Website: apple
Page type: billing-address
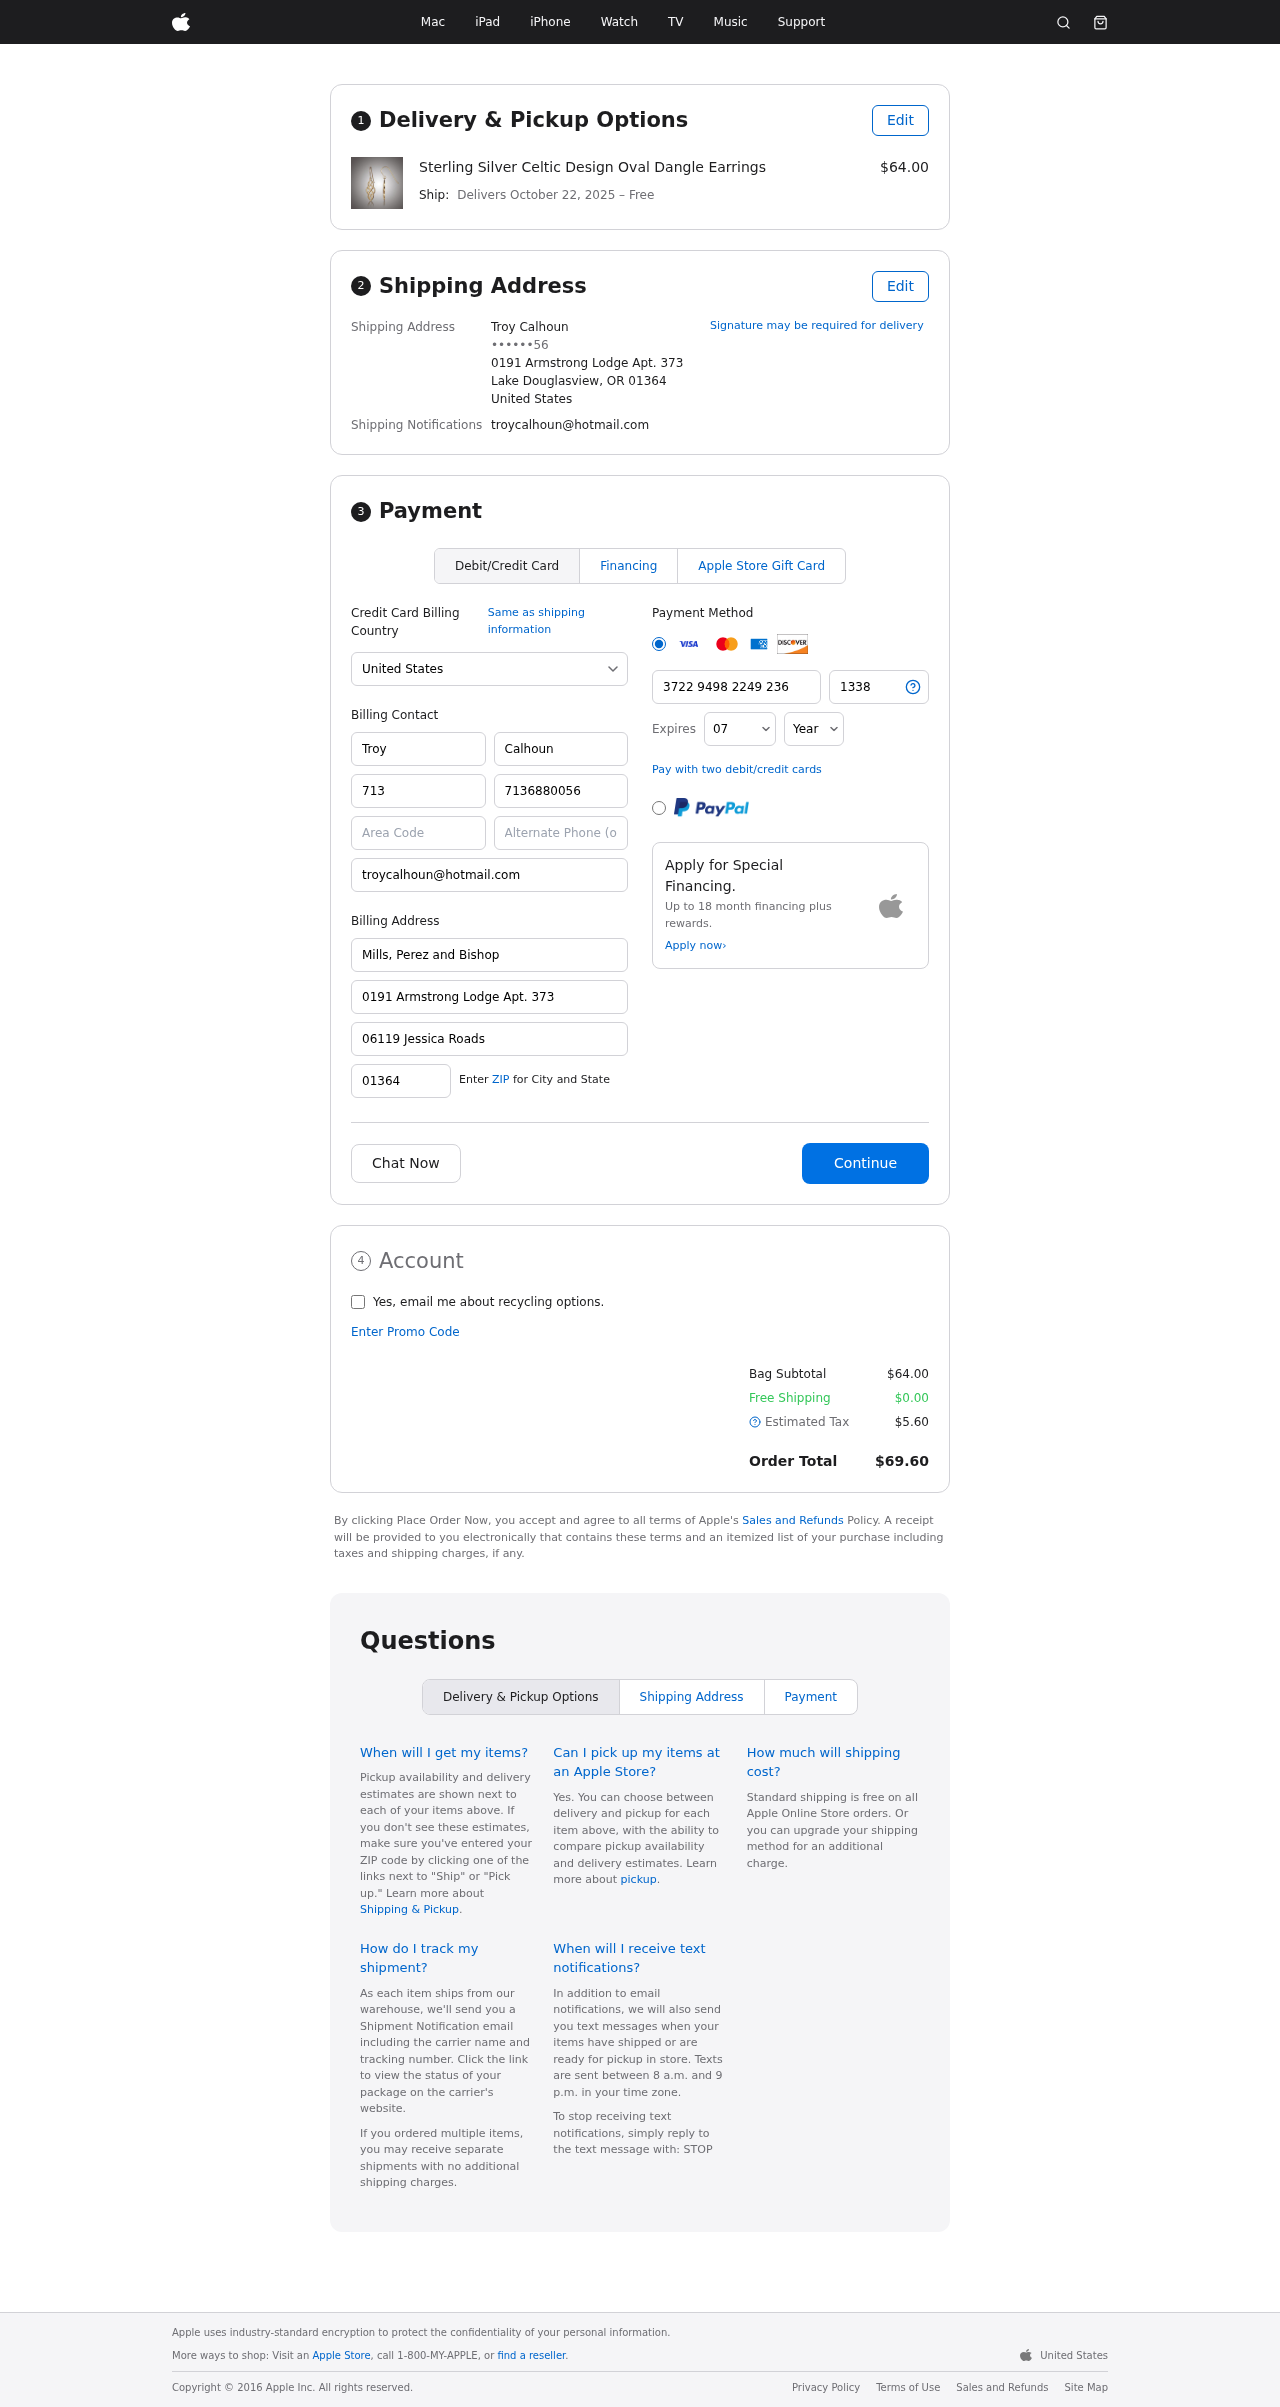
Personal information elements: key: PII_CARD_CVV
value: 1338
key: PII_CARD_EXPIRY_MONTH
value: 07
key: PII_CARD_EXPIRY_YEAR
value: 26
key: PII_CARD_NUMBER
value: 3722 9498 2249 236
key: PII_CITY_STATE_ZIP
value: Lake Douglasview, OR 01364
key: PII_COUNTRY
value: United States
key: PII_EMAIL
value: troycalhoun@hotmail.com
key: PII_FULLNAME
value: Troy Calhoun
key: PII_STREET
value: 0191 Armstrong Lodge Apt. 373
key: PII_PHONE_LINE_NUMERIC
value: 56
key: PII_PHONE_SUFFIX_NUMERIC
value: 56
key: PII_BILLING_FIRSTNAME
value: Troy
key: PII_BILLING_LASTNAME
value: Calhoun
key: PII_BILLING_PHONE_AREA
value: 713
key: PII_BILLING_PHONE
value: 7136880056
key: PII_BILLING_EMAIL
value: troycalhoun@hotmail.com
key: PII_BILLING_COMPANY
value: Mills, Perez and Bishop
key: PII_BILLING_STREET
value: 0191 Armstrong Lodge Apt. 373
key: PII_BILLING_STREET2
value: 06119 Jessica Roads
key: PII_BILLING_POSTCODE
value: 01364
Product elements: key: PRODUCT1_NAME
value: Sterling Silver Celtic Design Oval Dangle Earrings
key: PRODUCT1_PRICE
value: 64
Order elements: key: ORDER_DELIVERY_DATE
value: October 22, 2025
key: ORDER_SUBTOTAL
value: $64.00
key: ORDER_SHIPPING_COST
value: $0.00
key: ORDER_TAX
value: $5.60
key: ORDER_TOTAL
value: $69.60